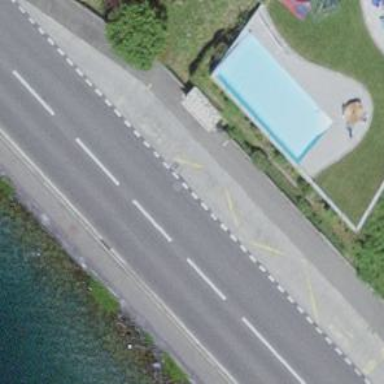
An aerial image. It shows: Bus stop with stop position for public transport.